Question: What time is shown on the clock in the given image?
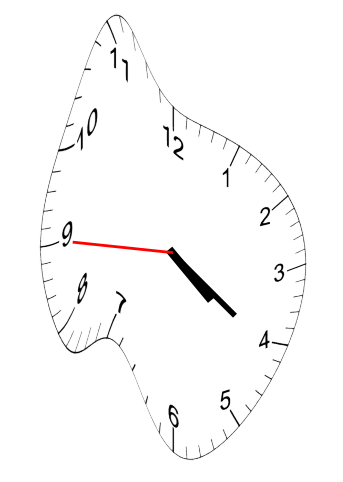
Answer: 04:20:45